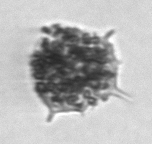
Label: Dictyocha